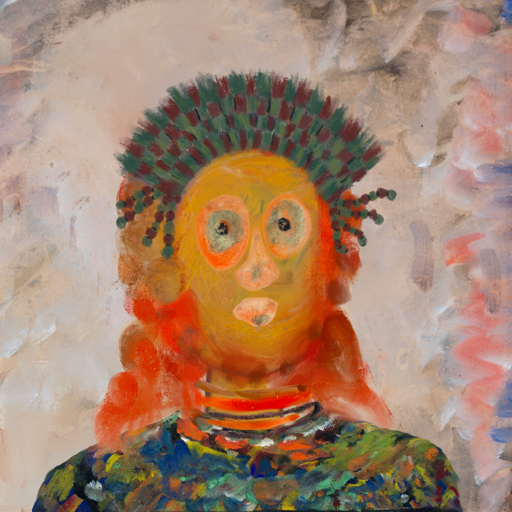
Background: Roy_Bahadur, Head And Neck Front: After_Raid, Face Front: Childish, Bust: An_Impression, Hair Front: Rupkatha, Head Accessory: After_Raid_Crown, Second Necklace: Blank, Necklace: Experience, Baby: Blank